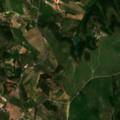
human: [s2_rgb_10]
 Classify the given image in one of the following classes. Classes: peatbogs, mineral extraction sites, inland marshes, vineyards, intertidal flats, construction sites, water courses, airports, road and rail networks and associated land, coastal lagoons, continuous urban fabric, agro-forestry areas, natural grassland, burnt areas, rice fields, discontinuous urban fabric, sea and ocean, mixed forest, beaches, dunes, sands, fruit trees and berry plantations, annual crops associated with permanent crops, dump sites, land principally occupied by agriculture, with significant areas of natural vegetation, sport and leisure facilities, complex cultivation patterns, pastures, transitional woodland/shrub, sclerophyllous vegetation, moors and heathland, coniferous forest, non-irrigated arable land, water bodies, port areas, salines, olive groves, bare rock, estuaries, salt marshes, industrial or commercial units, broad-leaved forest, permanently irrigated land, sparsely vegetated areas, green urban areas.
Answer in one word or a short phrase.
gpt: olive groves, land principally occupied by agriculture, with significant areas of natural vegetation, coniferous forest